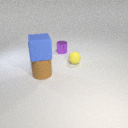
small purple metal cylinder to the right of large brown rubber cylinder